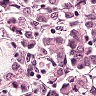
Metastatic tissue present: yes